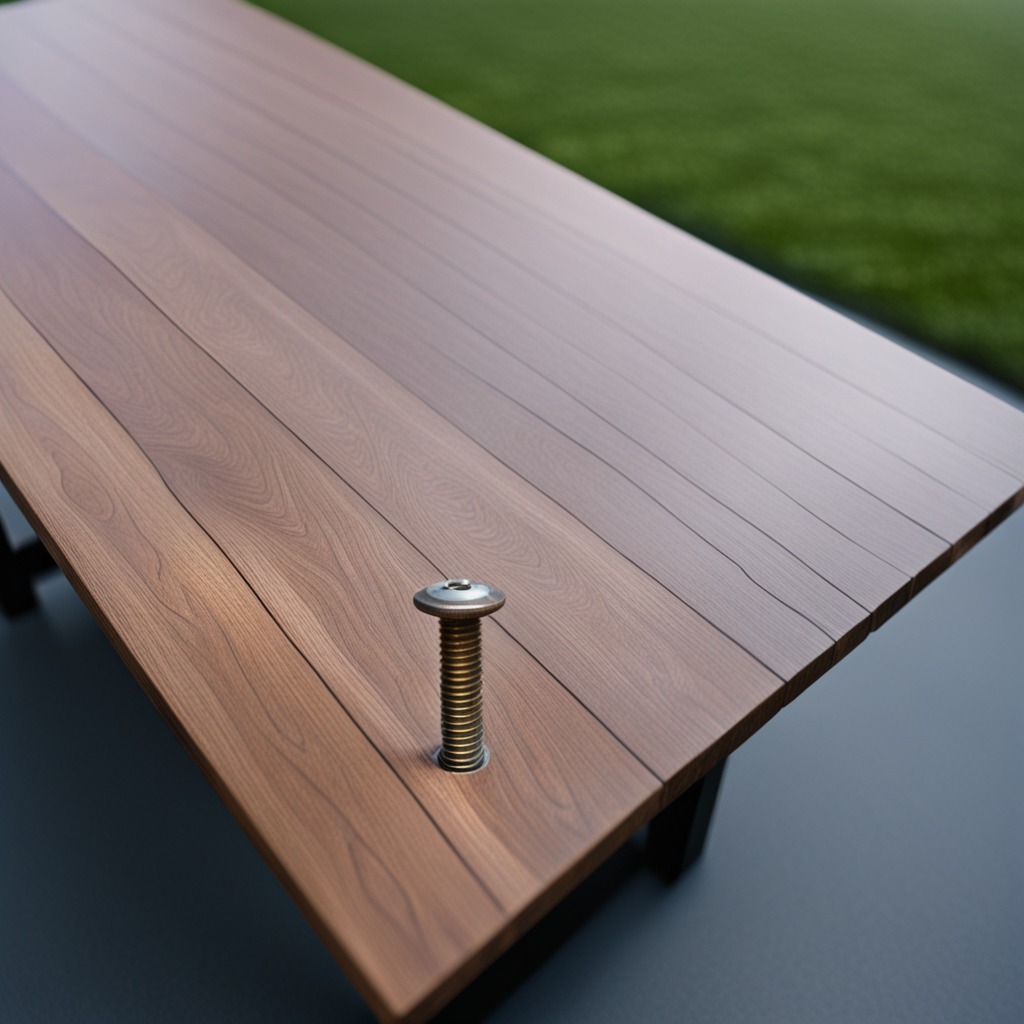
A metal screw lies on the old table with faint burn marks in a small garage at twilight.